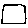
Label: square